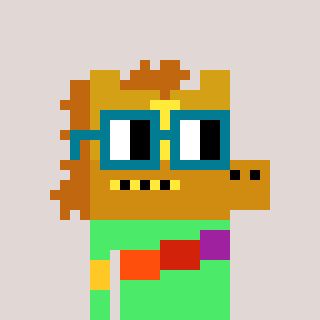
a pixel art character with square dark green glasses, a yellow horse-shaped head and a teal-colored body on a warm background